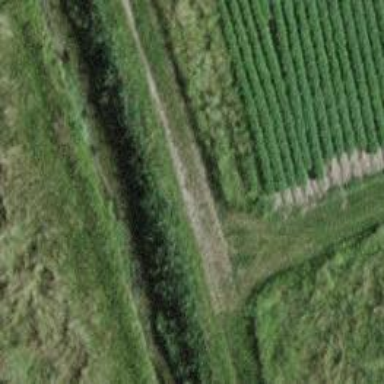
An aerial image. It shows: Grass track with grade 5 tracktype.